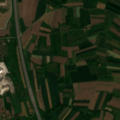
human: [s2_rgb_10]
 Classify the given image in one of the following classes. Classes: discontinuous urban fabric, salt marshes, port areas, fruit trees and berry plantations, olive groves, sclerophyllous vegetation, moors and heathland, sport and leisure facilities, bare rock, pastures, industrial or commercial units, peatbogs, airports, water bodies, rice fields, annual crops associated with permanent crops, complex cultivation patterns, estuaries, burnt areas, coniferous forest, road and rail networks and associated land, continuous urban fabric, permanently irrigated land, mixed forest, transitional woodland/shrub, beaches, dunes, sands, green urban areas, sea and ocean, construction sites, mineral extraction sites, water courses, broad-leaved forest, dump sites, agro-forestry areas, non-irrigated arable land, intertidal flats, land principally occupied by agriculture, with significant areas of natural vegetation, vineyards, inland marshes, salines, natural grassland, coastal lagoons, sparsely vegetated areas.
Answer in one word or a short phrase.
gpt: discontinuous urban fabric, industrial or commercial units, complex cultivation patterns